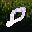
Label: 8